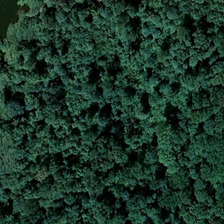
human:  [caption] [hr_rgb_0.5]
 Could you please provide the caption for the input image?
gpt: many green trees form a piece of forest .

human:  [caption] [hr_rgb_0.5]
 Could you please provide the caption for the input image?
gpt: many green trees form a piece of forest .

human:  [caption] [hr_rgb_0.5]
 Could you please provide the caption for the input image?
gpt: many green trees form a piece of forest .

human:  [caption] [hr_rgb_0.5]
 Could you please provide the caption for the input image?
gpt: many green trees form a piece of forest .

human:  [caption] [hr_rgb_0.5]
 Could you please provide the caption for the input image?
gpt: many green trees form a piece of forest .